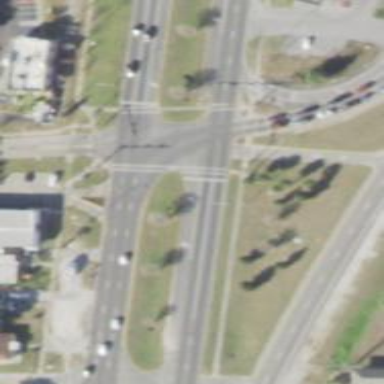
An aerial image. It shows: Marked crossing on footway.